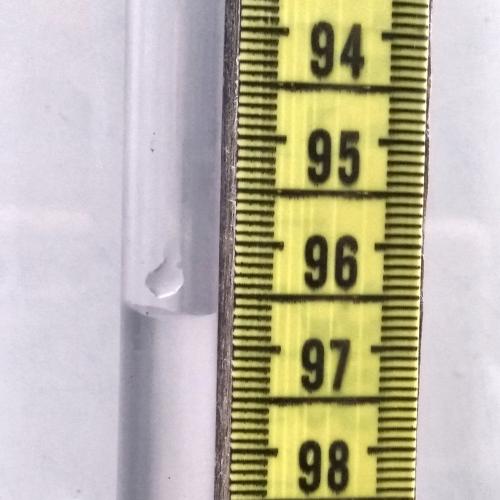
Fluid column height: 96.7 cm